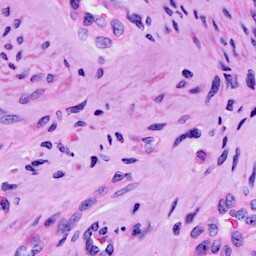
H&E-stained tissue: Cervix